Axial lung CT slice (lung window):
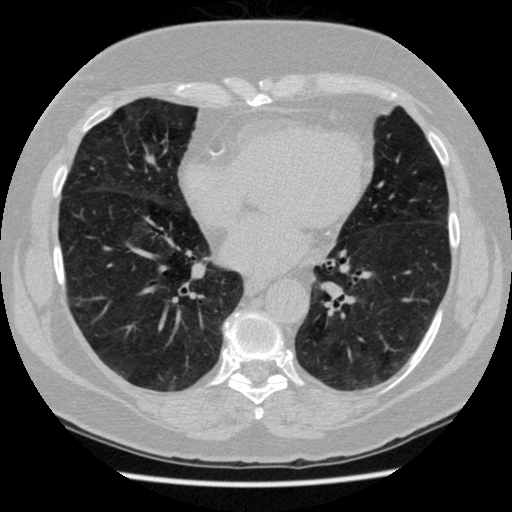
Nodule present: no